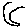
Label: moon